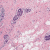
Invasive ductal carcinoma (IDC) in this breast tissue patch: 1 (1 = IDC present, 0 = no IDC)